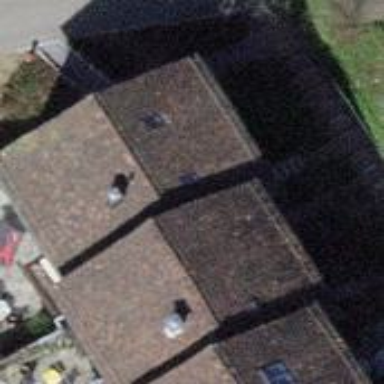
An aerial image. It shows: Gabled-roof terrace building used for residential purposes.